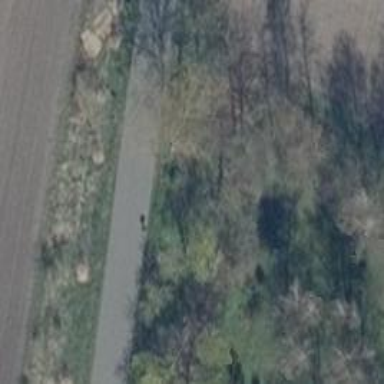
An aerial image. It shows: Unclassified road with asphalt surface.